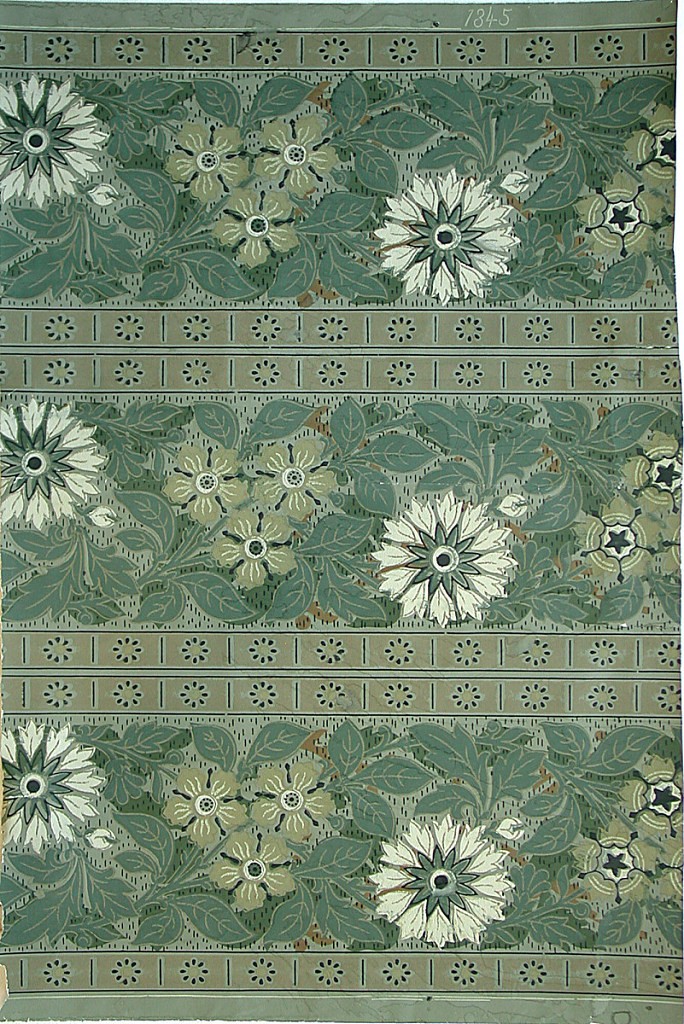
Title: Border
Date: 1880–90
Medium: Machine-printed
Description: On grey-green textured ground, vertical bands of stylized flowers in green and white alternating with narrow double bands of small flowers divided by short vertical lines. Aesthetic-style design.